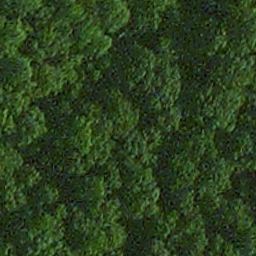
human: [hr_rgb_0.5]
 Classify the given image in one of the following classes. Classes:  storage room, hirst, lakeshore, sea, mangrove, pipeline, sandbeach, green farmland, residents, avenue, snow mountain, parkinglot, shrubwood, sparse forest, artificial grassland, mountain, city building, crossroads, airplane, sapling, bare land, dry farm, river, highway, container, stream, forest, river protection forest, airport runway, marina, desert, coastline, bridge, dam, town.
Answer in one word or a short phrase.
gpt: forest